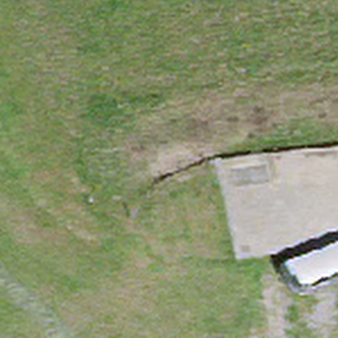
Label: other